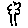
Label: tree